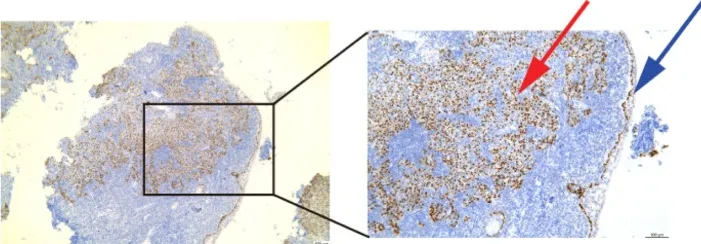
Diagnosis of nasopharynx cancer. (D) P63 immunohistochemical staining. Magnification;x40 and x100. A paraffin section of the mass was stained with P63, a large number of P63-positive cells can be seen under the basement membrane, squamous cell carcinoma is positive for P63: the red arrow points to. P63-positive cells indicated by blue arrows are the basement membrane.
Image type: pathology (immunostaining)